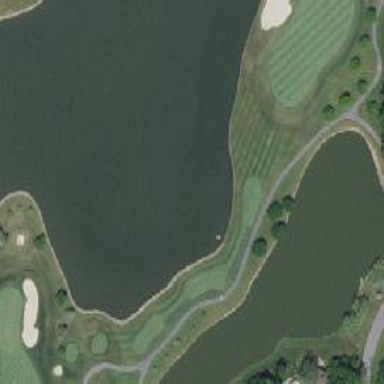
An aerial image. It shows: Scenic view of water hazard on golf course. The natural water feature adds beauty to the landscape.